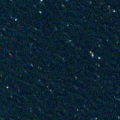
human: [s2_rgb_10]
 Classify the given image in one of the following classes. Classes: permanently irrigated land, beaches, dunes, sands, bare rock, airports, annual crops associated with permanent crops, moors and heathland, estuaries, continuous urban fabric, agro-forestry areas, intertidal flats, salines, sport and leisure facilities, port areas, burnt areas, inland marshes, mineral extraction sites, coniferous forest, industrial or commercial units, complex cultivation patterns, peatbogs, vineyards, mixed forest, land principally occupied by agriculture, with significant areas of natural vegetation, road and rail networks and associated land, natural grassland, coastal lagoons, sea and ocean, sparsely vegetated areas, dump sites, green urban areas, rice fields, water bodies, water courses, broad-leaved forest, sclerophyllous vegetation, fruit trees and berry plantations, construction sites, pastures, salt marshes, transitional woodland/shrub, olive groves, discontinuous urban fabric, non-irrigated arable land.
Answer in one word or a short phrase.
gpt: sea and ocean